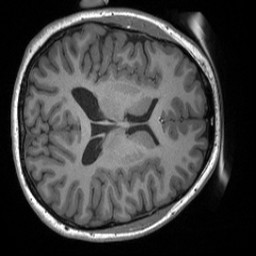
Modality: T1w
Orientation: axial